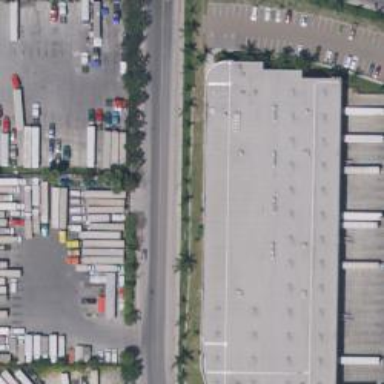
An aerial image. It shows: Warehouse.